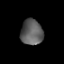
Tissue: lung
Cell type: Myeloid cells
Senescence score: 0.6243
Nuclear area (px): 554
Mean DAPI intensity: 93.323